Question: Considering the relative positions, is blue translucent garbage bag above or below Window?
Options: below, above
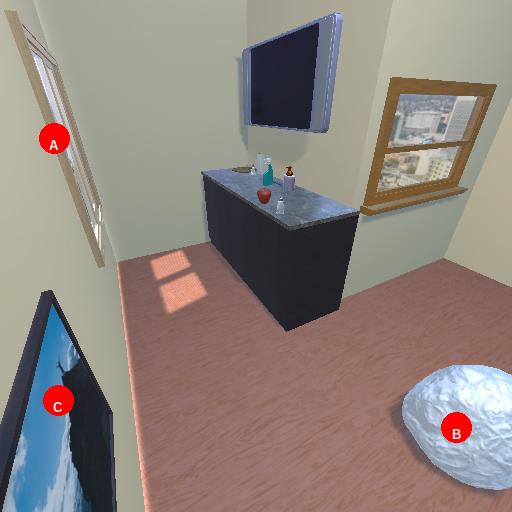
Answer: below